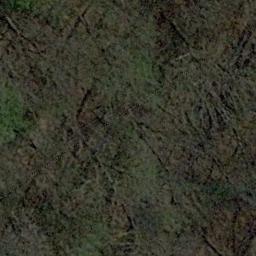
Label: forest